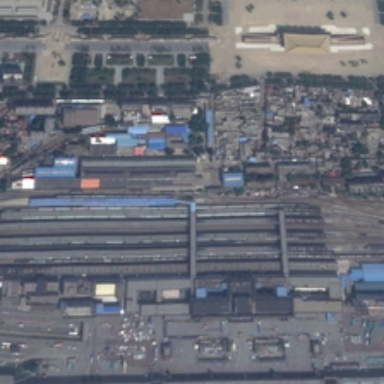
Many buildings and some green trees are in one side of a railway station .